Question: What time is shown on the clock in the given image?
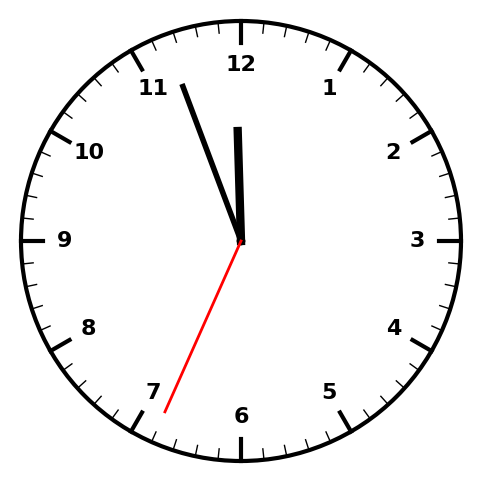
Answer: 11:56:34